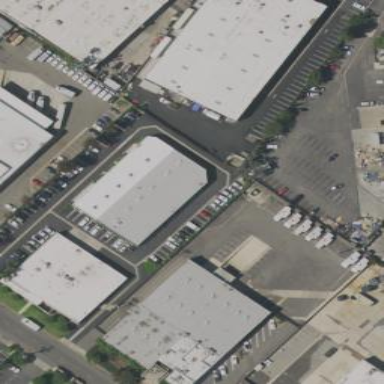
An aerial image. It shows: Commercial building.